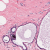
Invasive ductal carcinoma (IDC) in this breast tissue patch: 0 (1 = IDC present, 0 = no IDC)